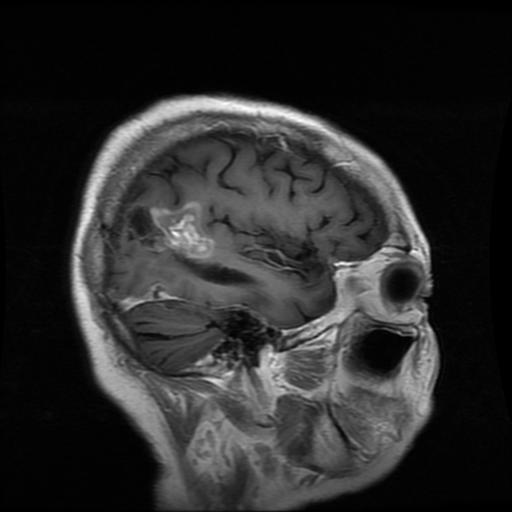
Label: glioma